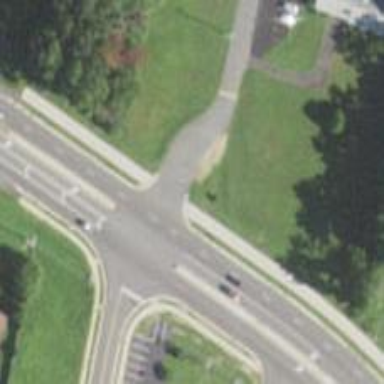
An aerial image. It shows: Pedestrian crossing with zebra markings on the footway.